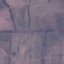
Land use / land cover: Pasture